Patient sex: M
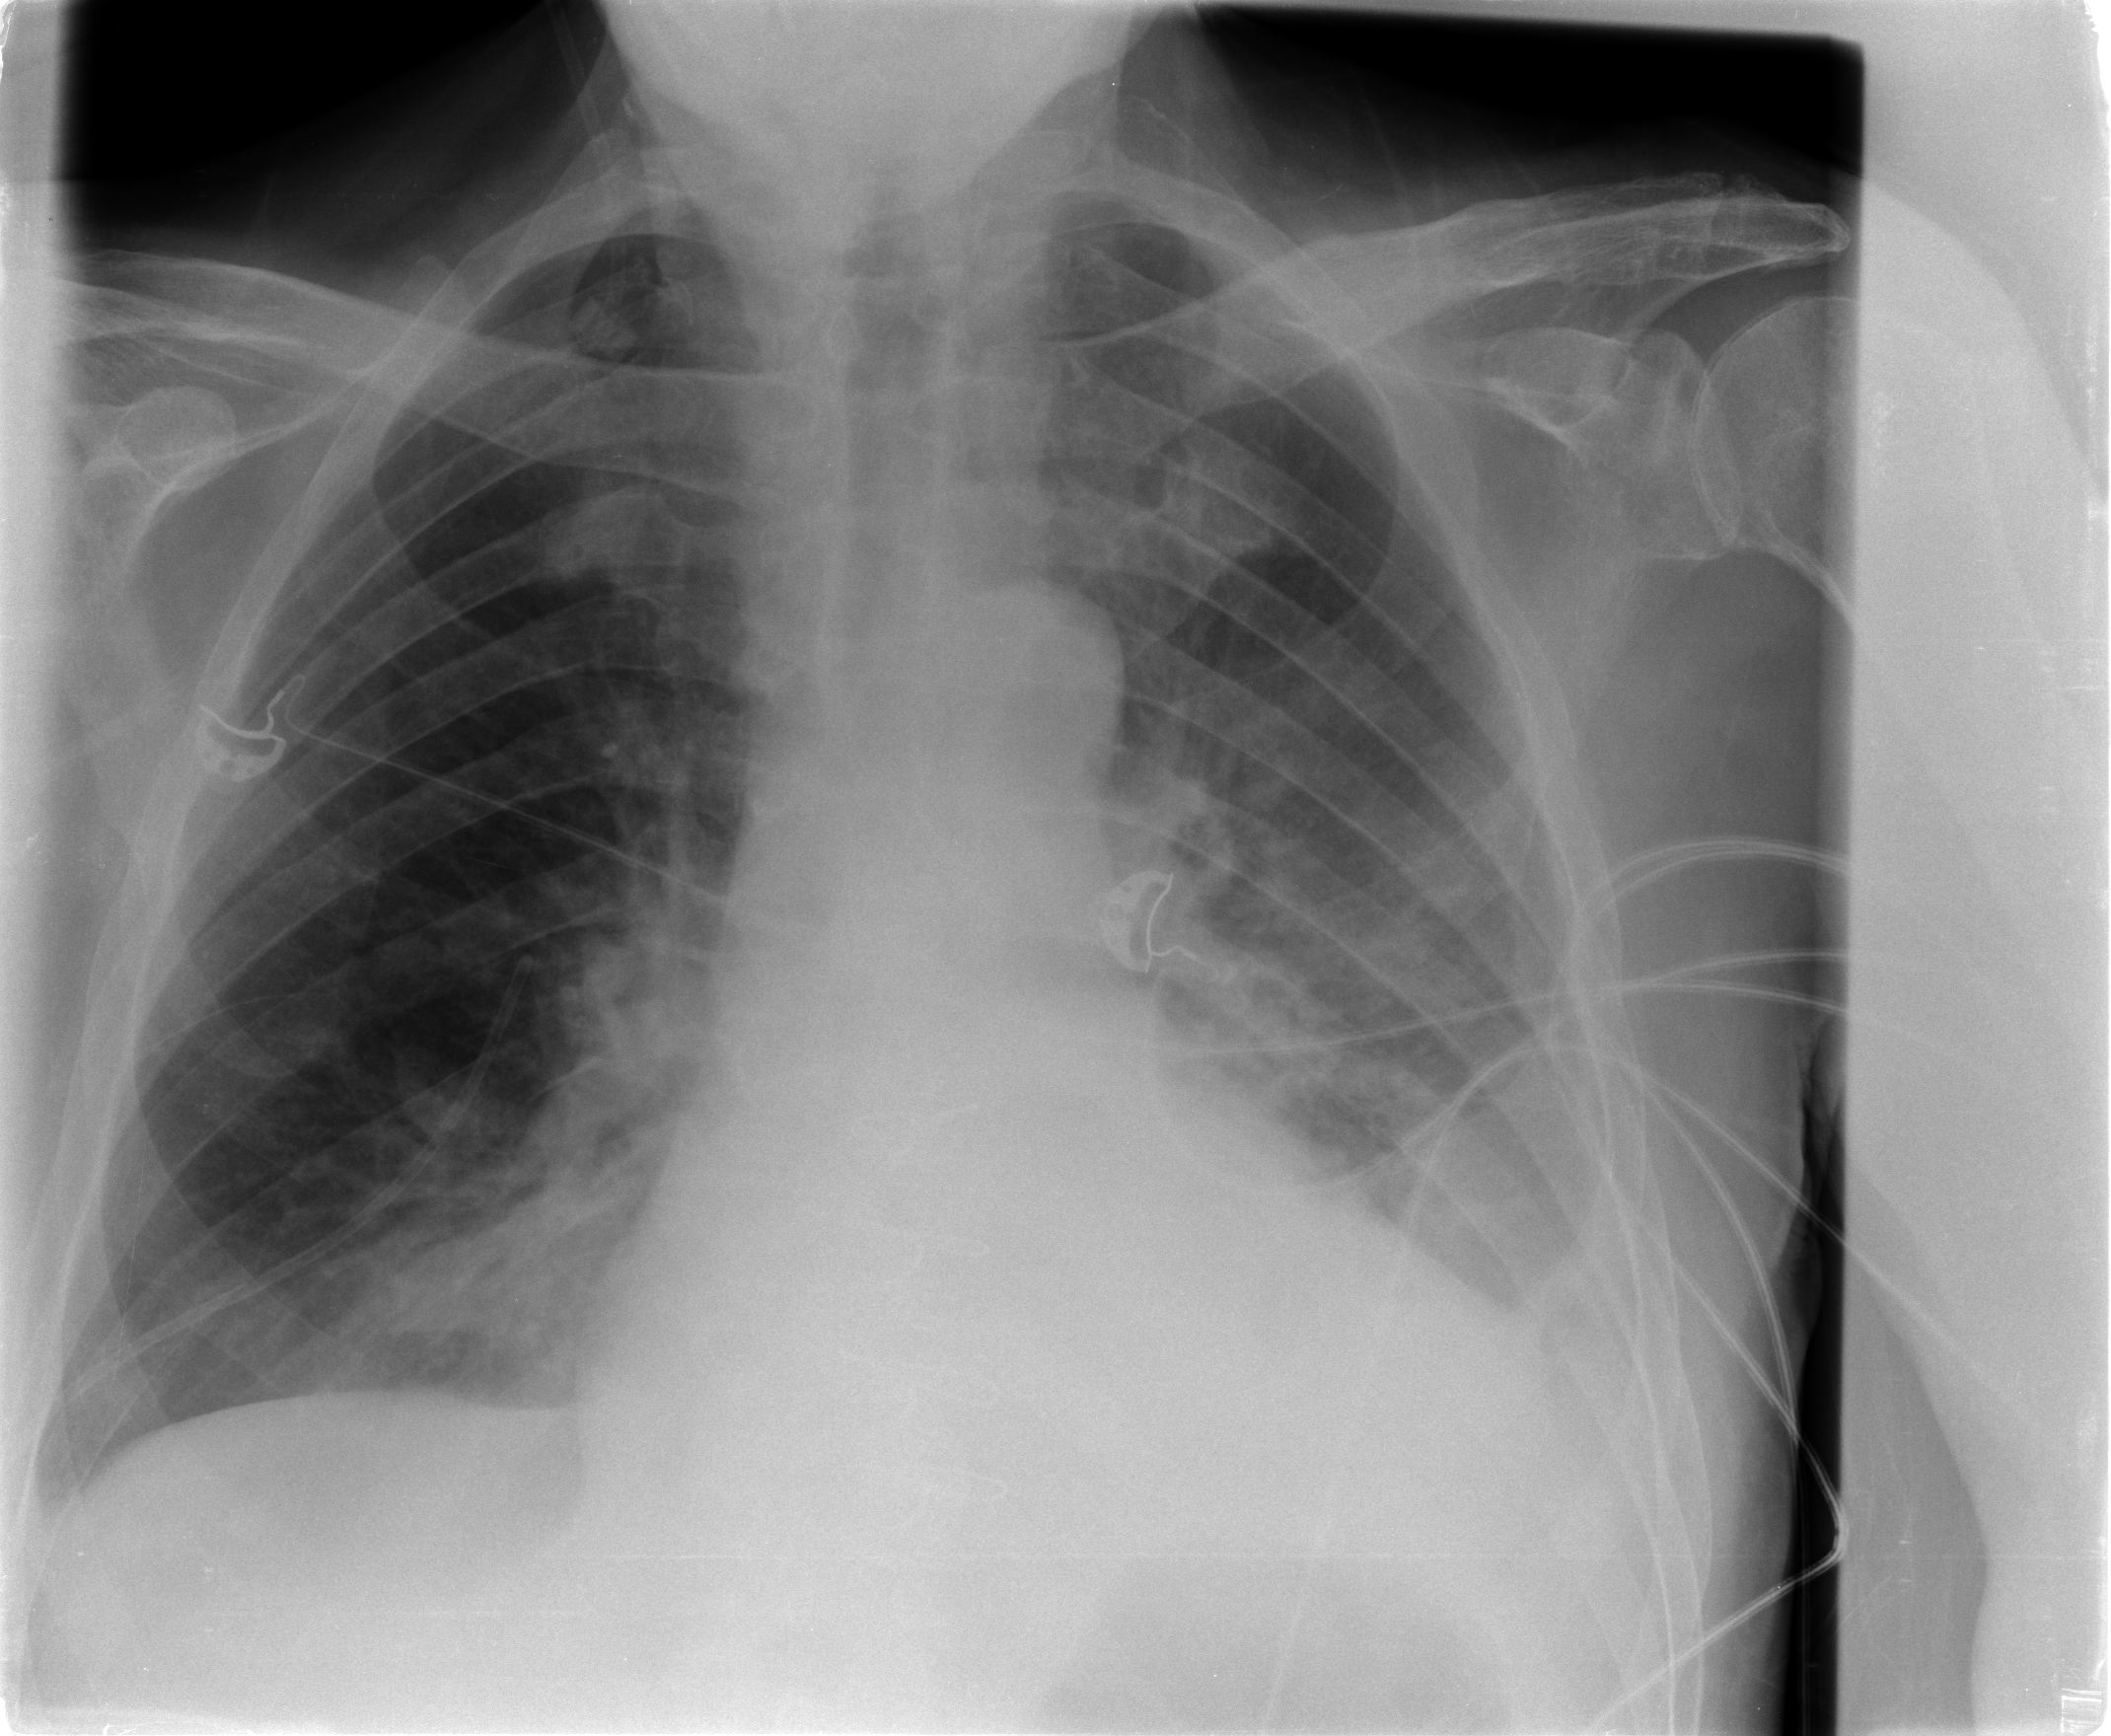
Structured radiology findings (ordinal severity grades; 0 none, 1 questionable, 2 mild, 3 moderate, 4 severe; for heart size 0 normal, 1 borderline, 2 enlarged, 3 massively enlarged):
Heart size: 2
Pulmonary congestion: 2
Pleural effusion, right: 1
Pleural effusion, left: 2
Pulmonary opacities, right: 2
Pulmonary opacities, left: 2
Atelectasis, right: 2
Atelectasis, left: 2